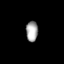
Tissue: prostate
Cell type: T cells
Senescence score: 0.2936
Nuclear area (px): 236
Mean DAPI intensity: 166.496